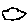
Label: cloud